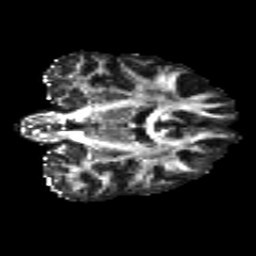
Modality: FA
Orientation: coronal
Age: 24
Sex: male
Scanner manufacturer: siemens
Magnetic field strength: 3 T
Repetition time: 8.8 s
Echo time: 0.085 s